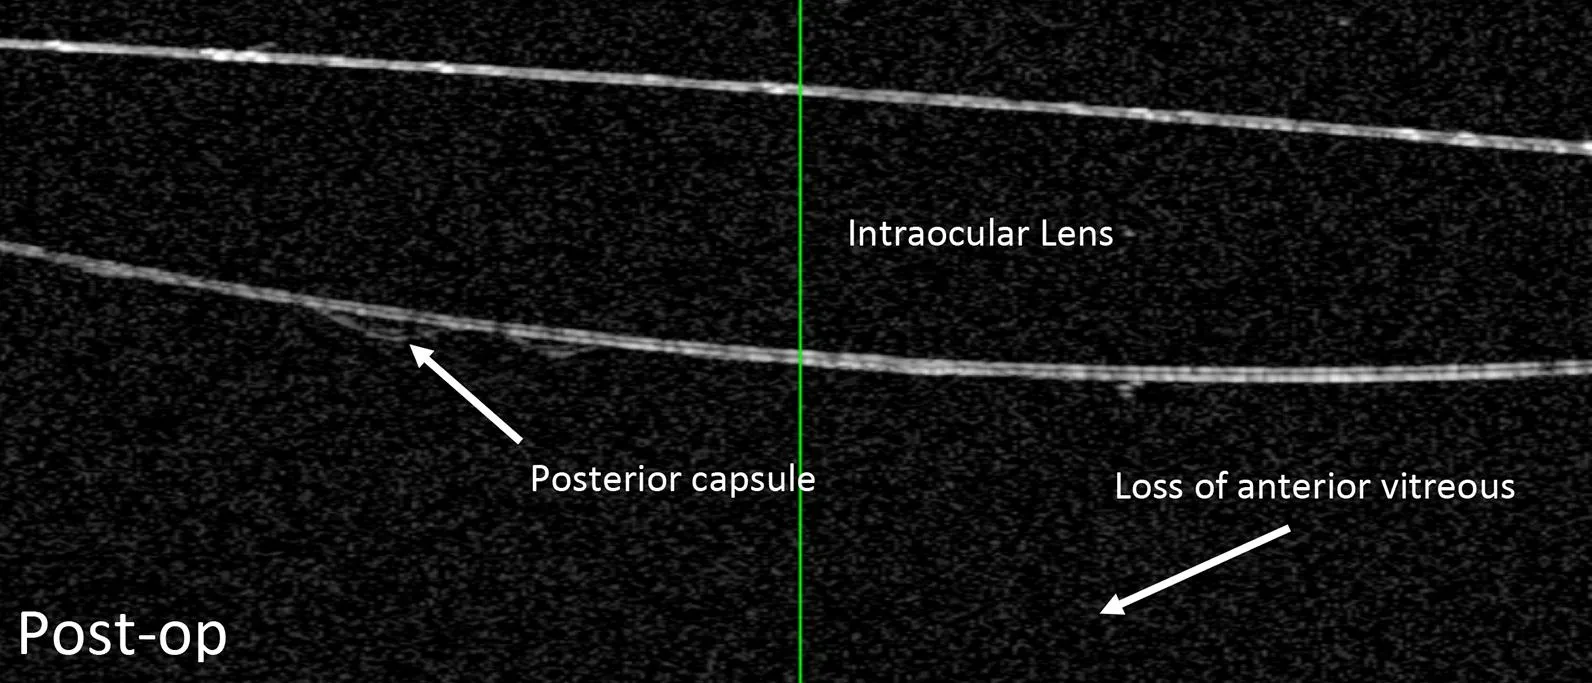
Anterior segment OCT taken after second vitrectomy shows clearance of the anterior vitreous and a well visualized posterior capsule.
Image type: ophthalmic_imaging (oct)